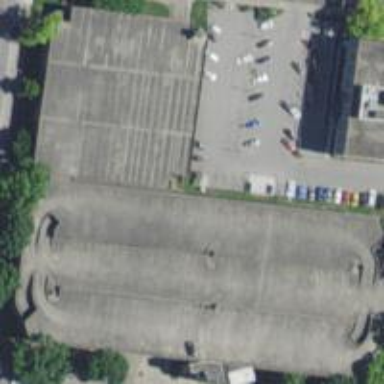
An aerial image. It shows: Multi-storey parking building.